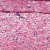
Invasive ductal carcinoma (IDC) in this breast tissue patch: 0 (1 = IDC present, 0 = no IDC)